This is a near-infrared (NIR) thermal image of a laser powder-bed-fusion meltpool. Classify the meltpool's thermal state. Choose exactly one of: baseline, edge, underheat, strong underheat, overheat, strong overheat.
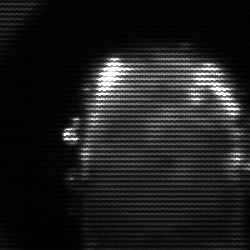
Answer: baseline